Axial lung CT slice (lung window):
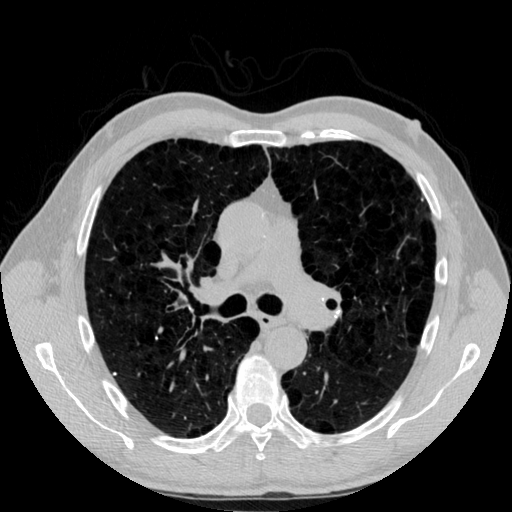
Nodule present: no